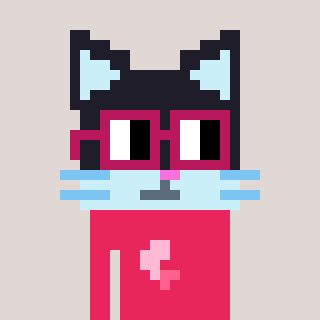
a pixel art character with square dark red glasses, a cat-shaped head and a redpinkish-colored body on a warm background